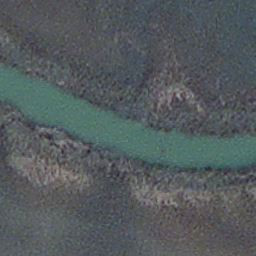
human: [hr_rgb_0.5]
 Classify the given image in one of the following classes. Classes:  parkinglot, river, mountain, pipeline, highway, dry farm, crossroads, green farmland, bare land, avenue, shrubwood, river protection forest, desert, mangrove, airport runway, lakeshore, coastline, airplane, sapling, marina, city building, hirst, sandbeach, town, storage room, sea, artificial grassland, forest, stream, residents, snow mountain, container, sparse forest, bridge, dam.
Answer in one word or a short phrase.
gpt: stream